Interaction volume radius: 10 \u00c5
Interaction volume height: 40 \u00c5
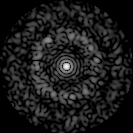
Disorder parameter: 0.8433